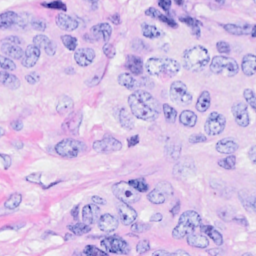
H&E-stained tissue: Breast